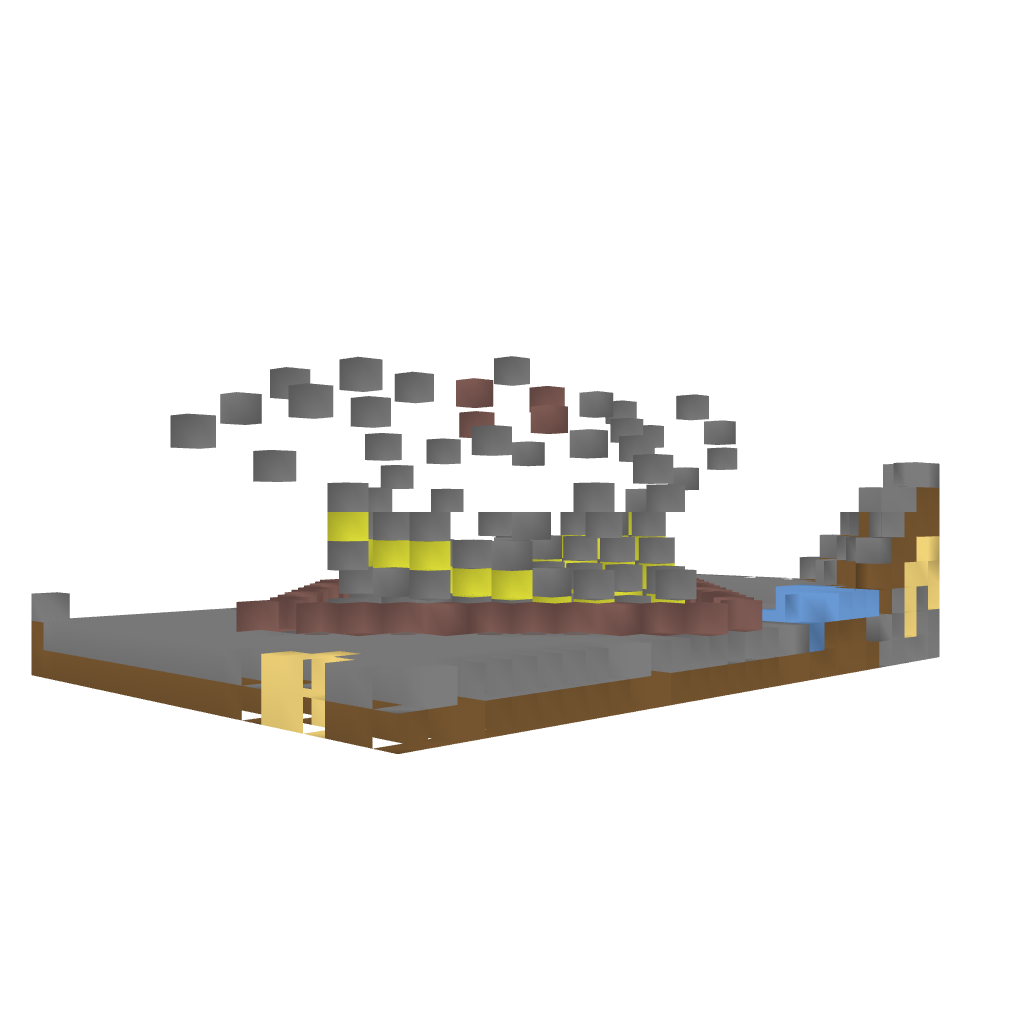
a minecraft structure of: Symmetry Parkour 2 blocks of earth and a lot of randomly placed blocks